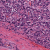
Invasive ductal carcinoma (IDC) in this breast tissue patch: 1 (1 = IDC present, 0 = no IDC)